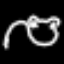
Label: frog